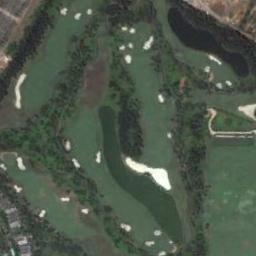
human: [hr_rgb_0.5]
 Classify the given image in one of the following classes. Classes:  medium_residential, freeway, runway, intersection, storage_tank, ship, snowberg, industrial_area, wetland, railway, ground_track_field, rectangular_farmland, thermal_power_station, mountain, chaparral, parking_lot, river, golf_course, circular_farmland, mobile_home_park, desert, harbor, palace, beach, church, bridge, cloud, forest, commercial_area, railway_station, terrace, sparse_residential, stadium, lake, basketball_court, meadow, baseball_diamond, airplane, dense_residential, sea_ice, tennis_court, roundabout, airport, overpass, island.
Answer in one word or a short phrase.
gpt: golf_course